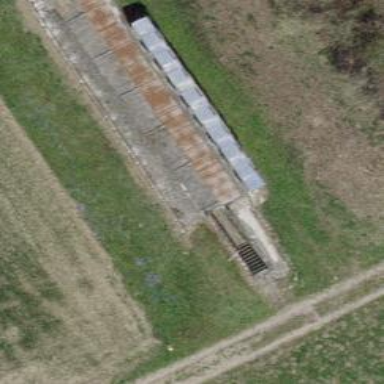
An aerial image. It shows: Retaining wall.